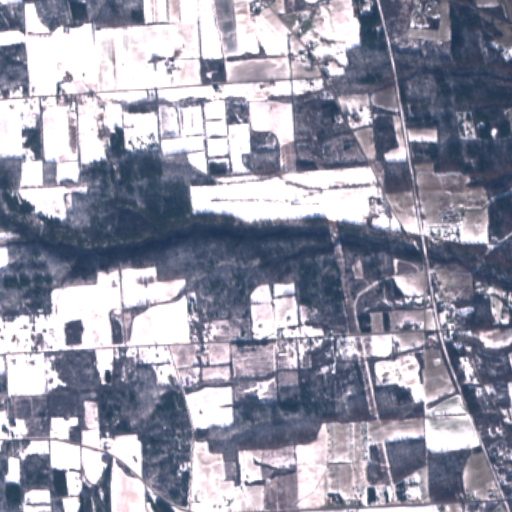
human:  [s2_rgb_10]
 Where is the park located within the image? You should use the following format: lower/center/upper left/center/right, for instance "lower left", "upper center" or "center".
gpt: The park is located in the upper right of the image.
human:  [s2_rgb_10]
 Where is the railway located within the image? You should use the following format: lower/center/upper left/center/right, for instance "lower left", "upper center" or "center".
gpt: The railway is located in the right of the image.
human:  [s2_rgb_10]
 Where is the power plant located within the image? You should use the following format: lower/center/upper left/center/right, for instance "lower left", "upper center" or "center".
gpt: There is no power plant in the image.